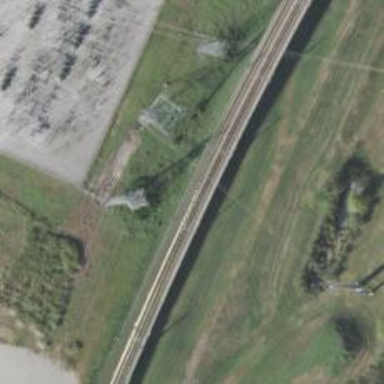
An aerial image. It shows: Bridge for light rail railway with electrified contact lines.